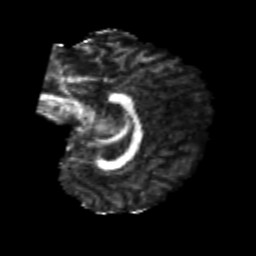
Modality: FA
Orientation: sagittal
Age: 24
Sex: female
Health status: healthy
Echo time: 0.074 s